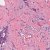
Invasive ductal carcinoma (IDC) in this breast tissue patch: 0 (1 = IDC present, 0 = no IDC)